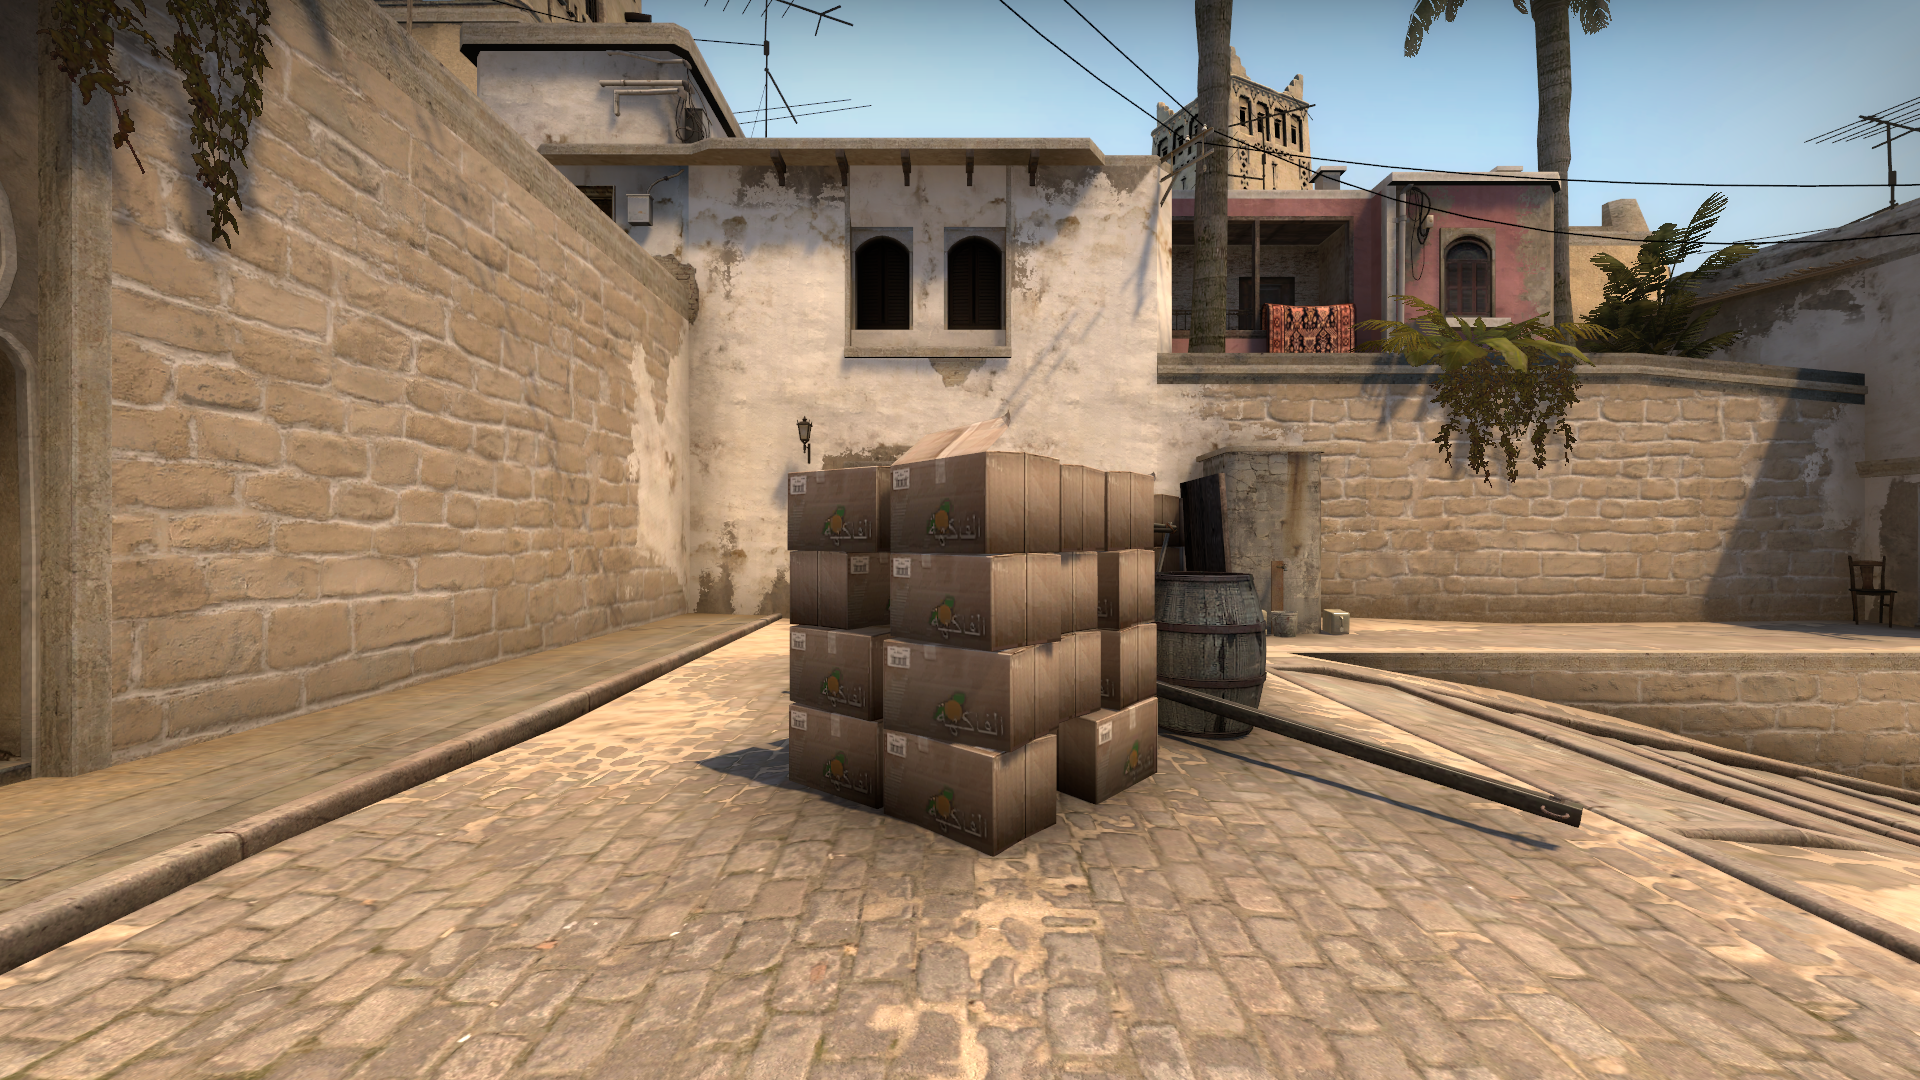
Map: de_mirage